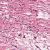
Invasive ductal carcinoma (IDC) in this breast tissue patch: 0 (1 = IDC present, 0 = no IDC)